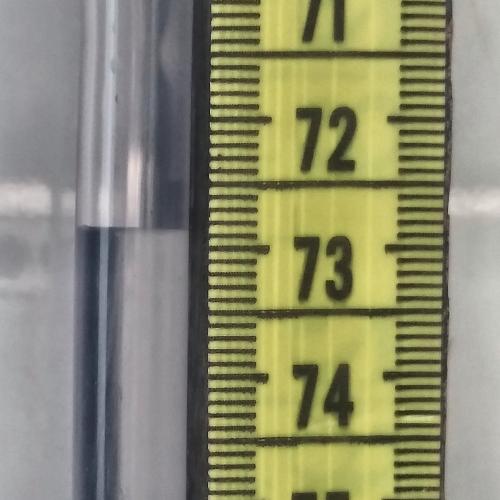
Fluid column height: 72.9 cm